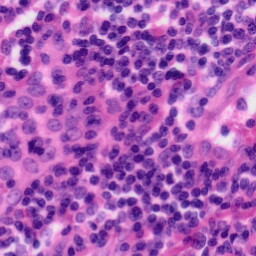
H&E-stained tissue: Tonsil